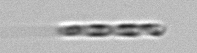
Label: Dactyliosolen_fragilissimus